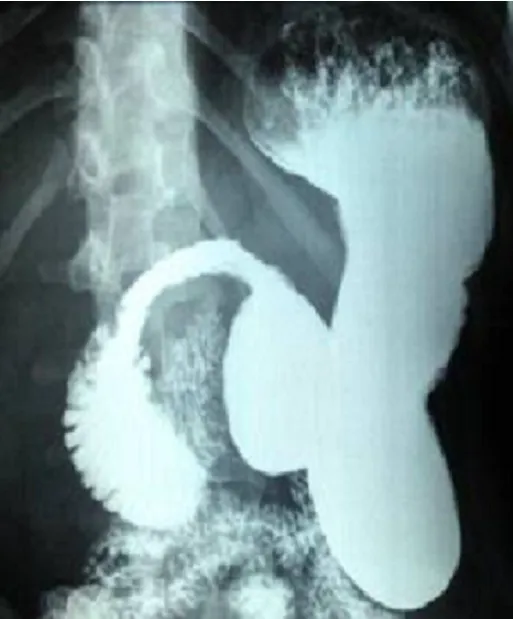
Contrast barium radiography showing an obstructed third part of the duodenum. Proximal to the obstruction a dilated duodenal bulb and stomach was found: classically known as "double bubble" sign.
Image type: radiology (x_ray)